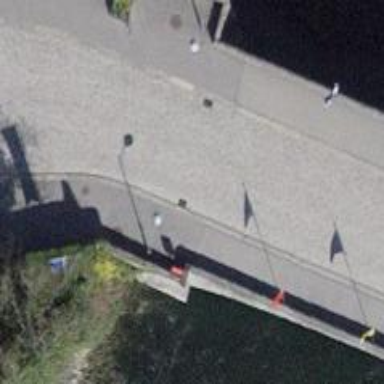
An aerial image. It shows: Bridge over living street with sidewalks on both sides. The surface of the street is made of sett.